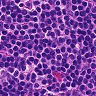
Metastatic tissue present: no